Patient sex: M
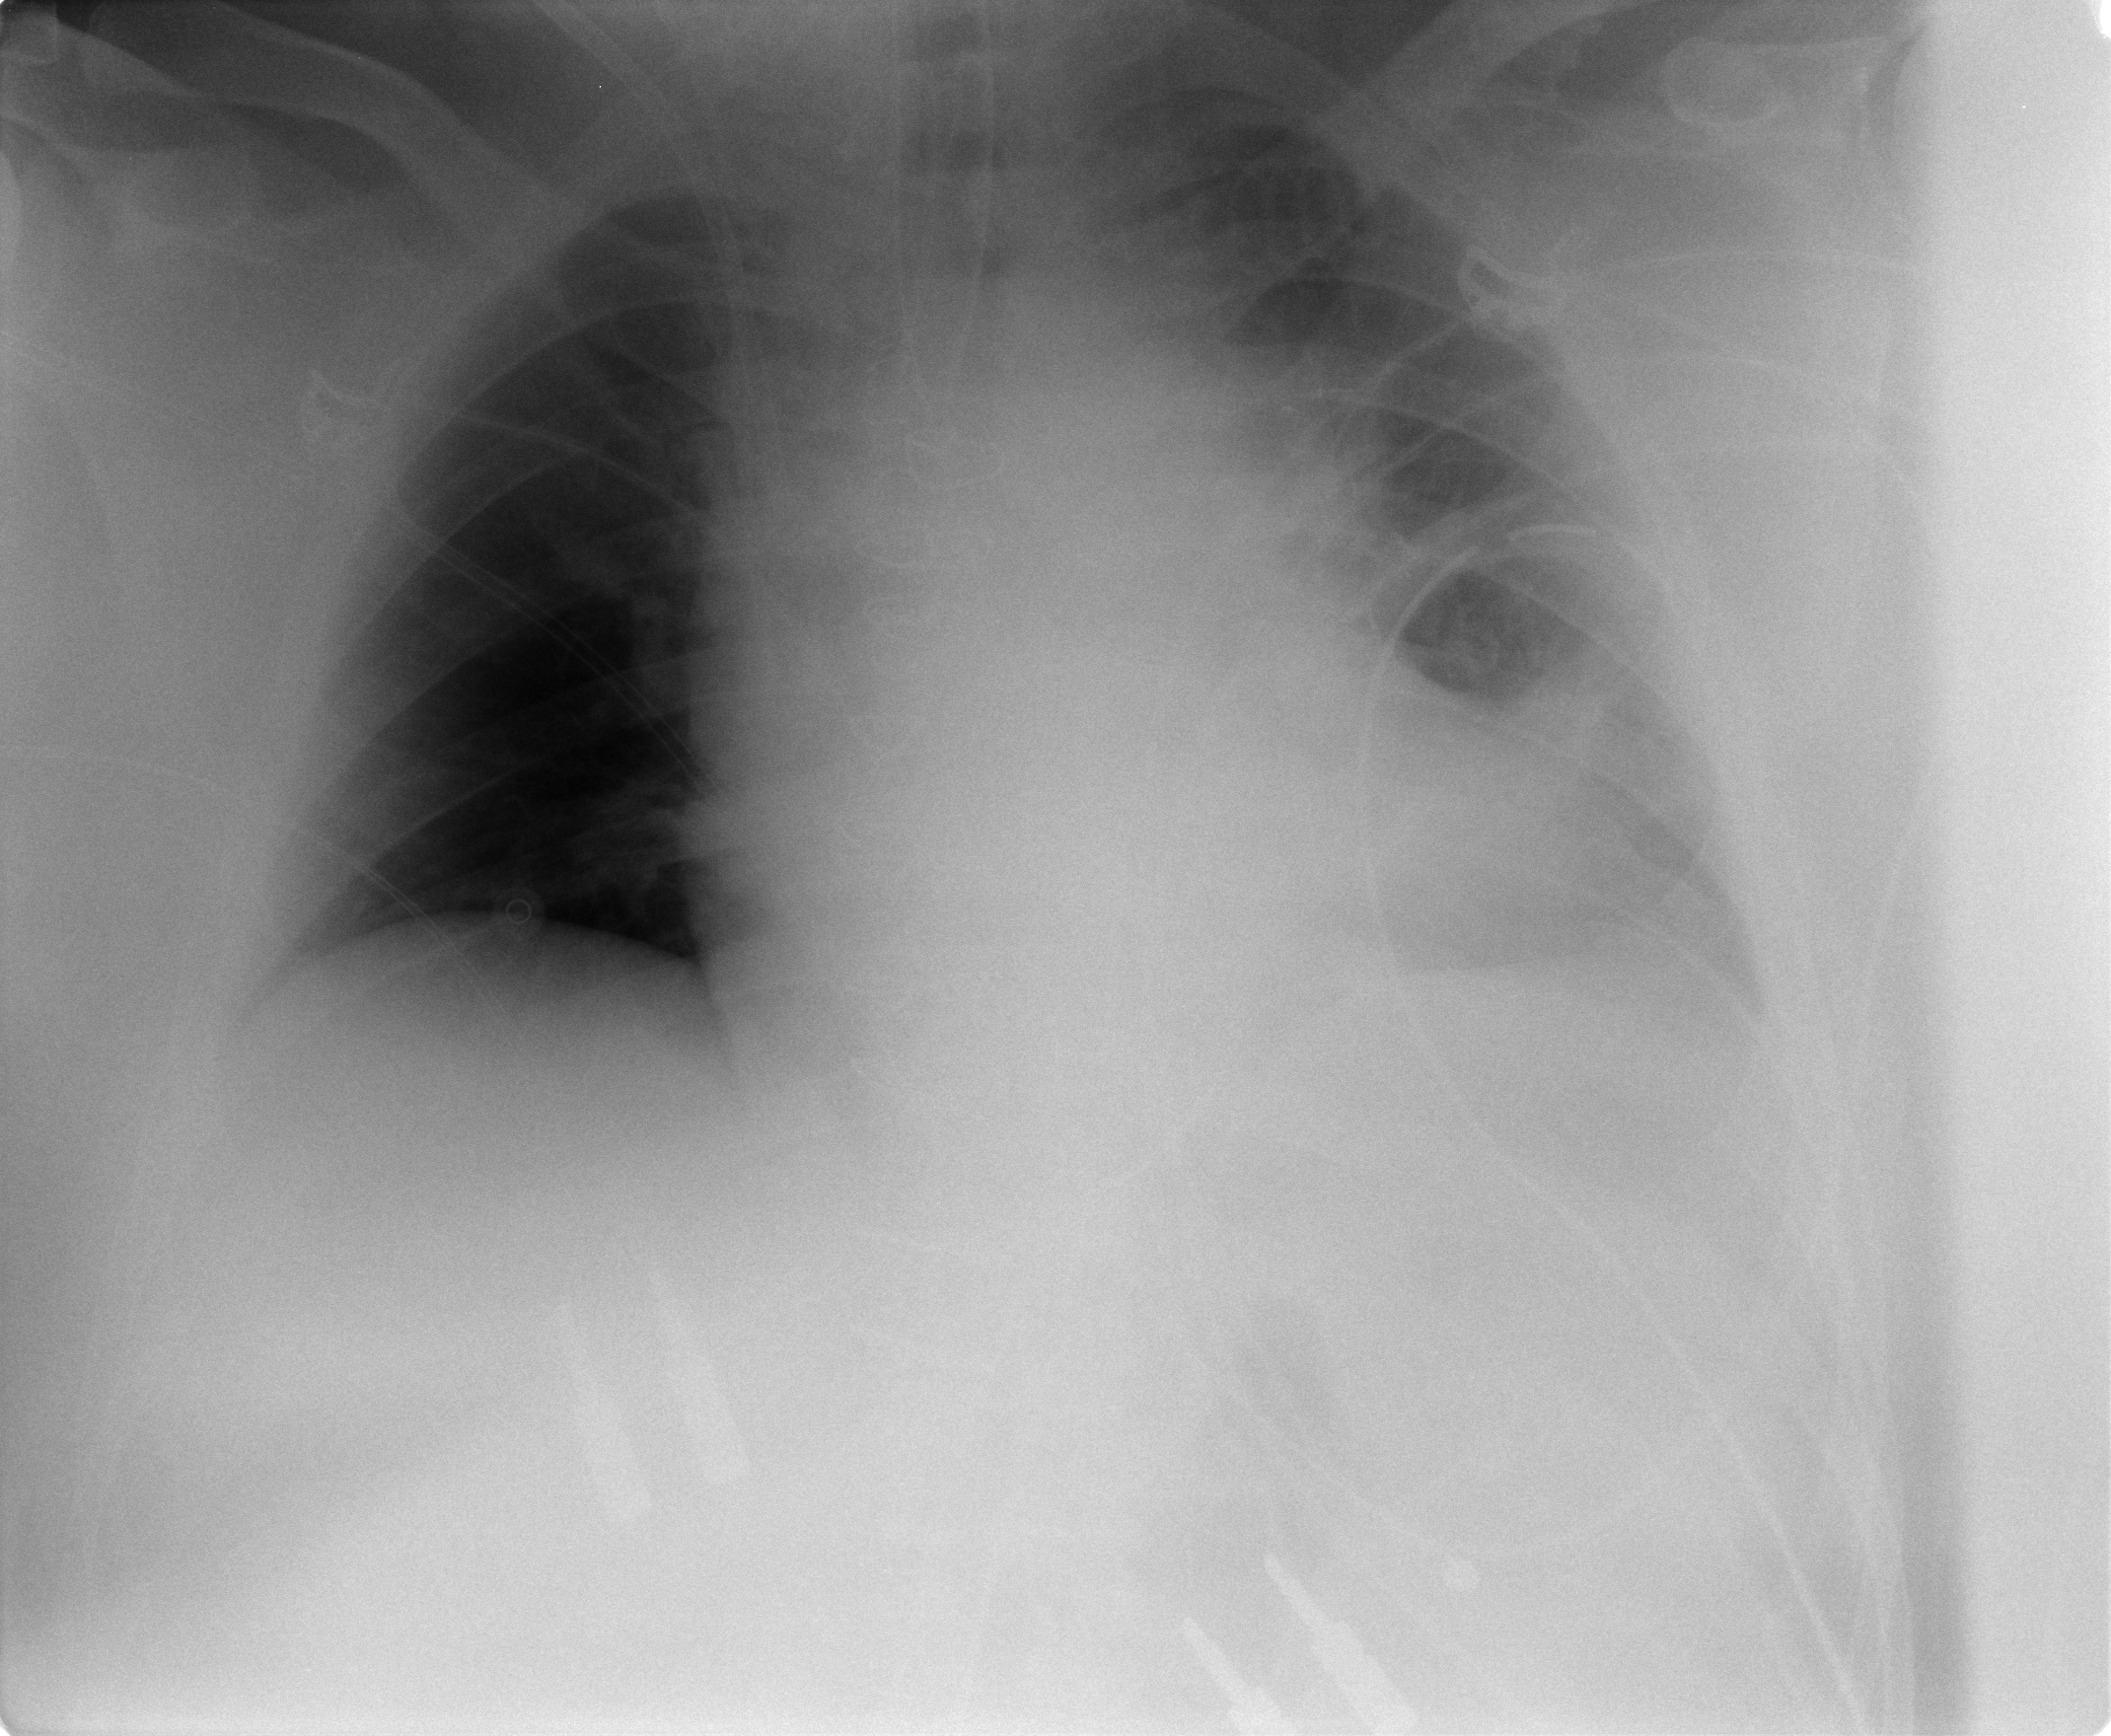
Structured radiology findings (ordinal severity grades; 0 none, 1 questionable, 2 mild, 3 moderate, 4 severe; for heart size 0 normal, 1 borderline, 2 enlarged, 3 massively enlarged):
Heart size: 0
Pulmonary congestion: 0
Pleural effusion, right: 0
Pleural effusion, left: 0
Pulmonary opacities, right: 0
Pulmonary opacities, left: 0
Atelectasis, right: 0
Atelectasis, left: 3